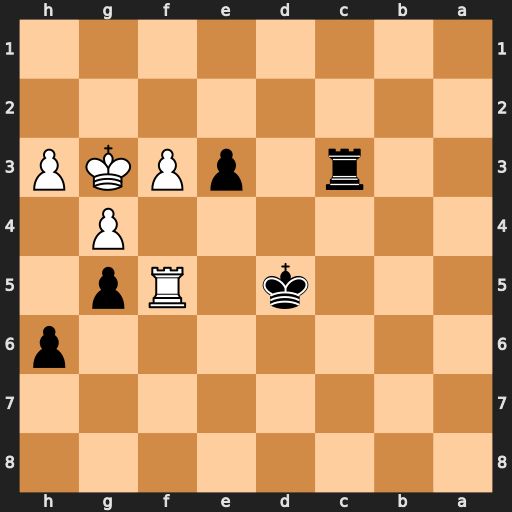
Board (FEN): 8/8/7p/3k1Rp1/6P1/2r1pPKP/8/8
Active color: b
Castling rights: -
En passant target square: -
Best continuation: Kd4 Rf6 Rc1 Rd6+ Kc3 Rc6+ Kd2